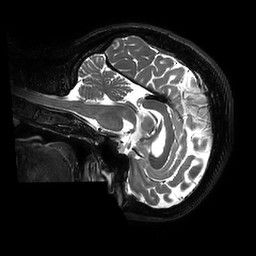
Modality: T2w
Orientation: sagittal
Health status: ill
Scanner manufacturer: philips
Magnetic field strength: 3 T
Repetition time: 2.5 s
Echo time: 0.331 s